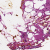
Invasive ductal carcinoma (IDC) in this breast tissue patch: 0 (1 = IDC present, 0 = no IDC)